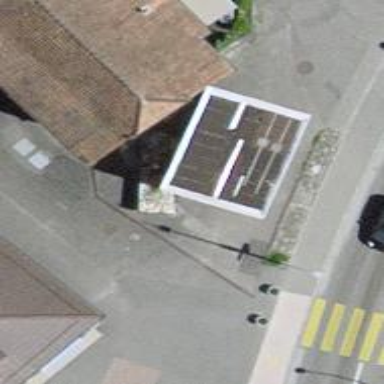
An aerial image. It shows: View of roof of building.